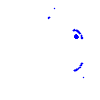
Particle: kaon